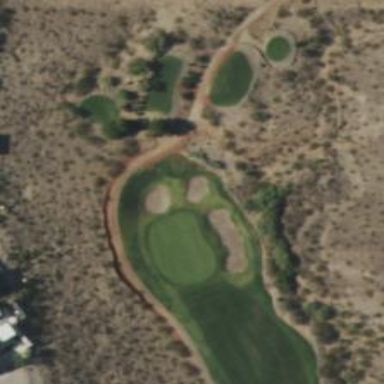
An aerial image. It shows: Golf hole.